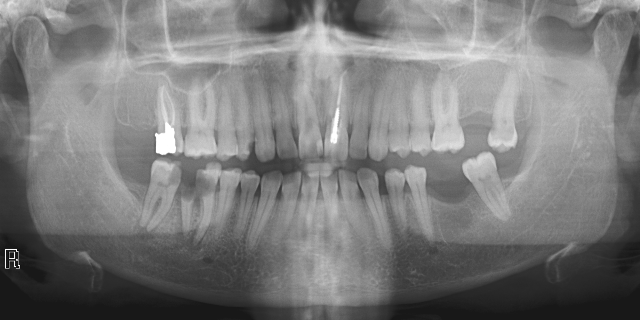
adult